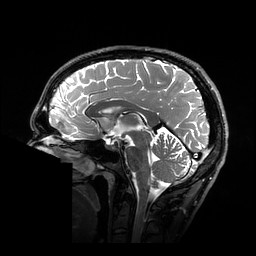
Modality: T2w
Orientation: axial